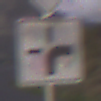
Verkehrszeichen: VerlaufVorfahrtsstrasse3
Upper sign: Vorfahrtsstrasse
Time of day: Dawn
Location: Outdoor (RoadRail)
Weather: Clear
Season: NotSpecified
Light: Natural